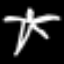
Label: palm tree